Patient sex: F
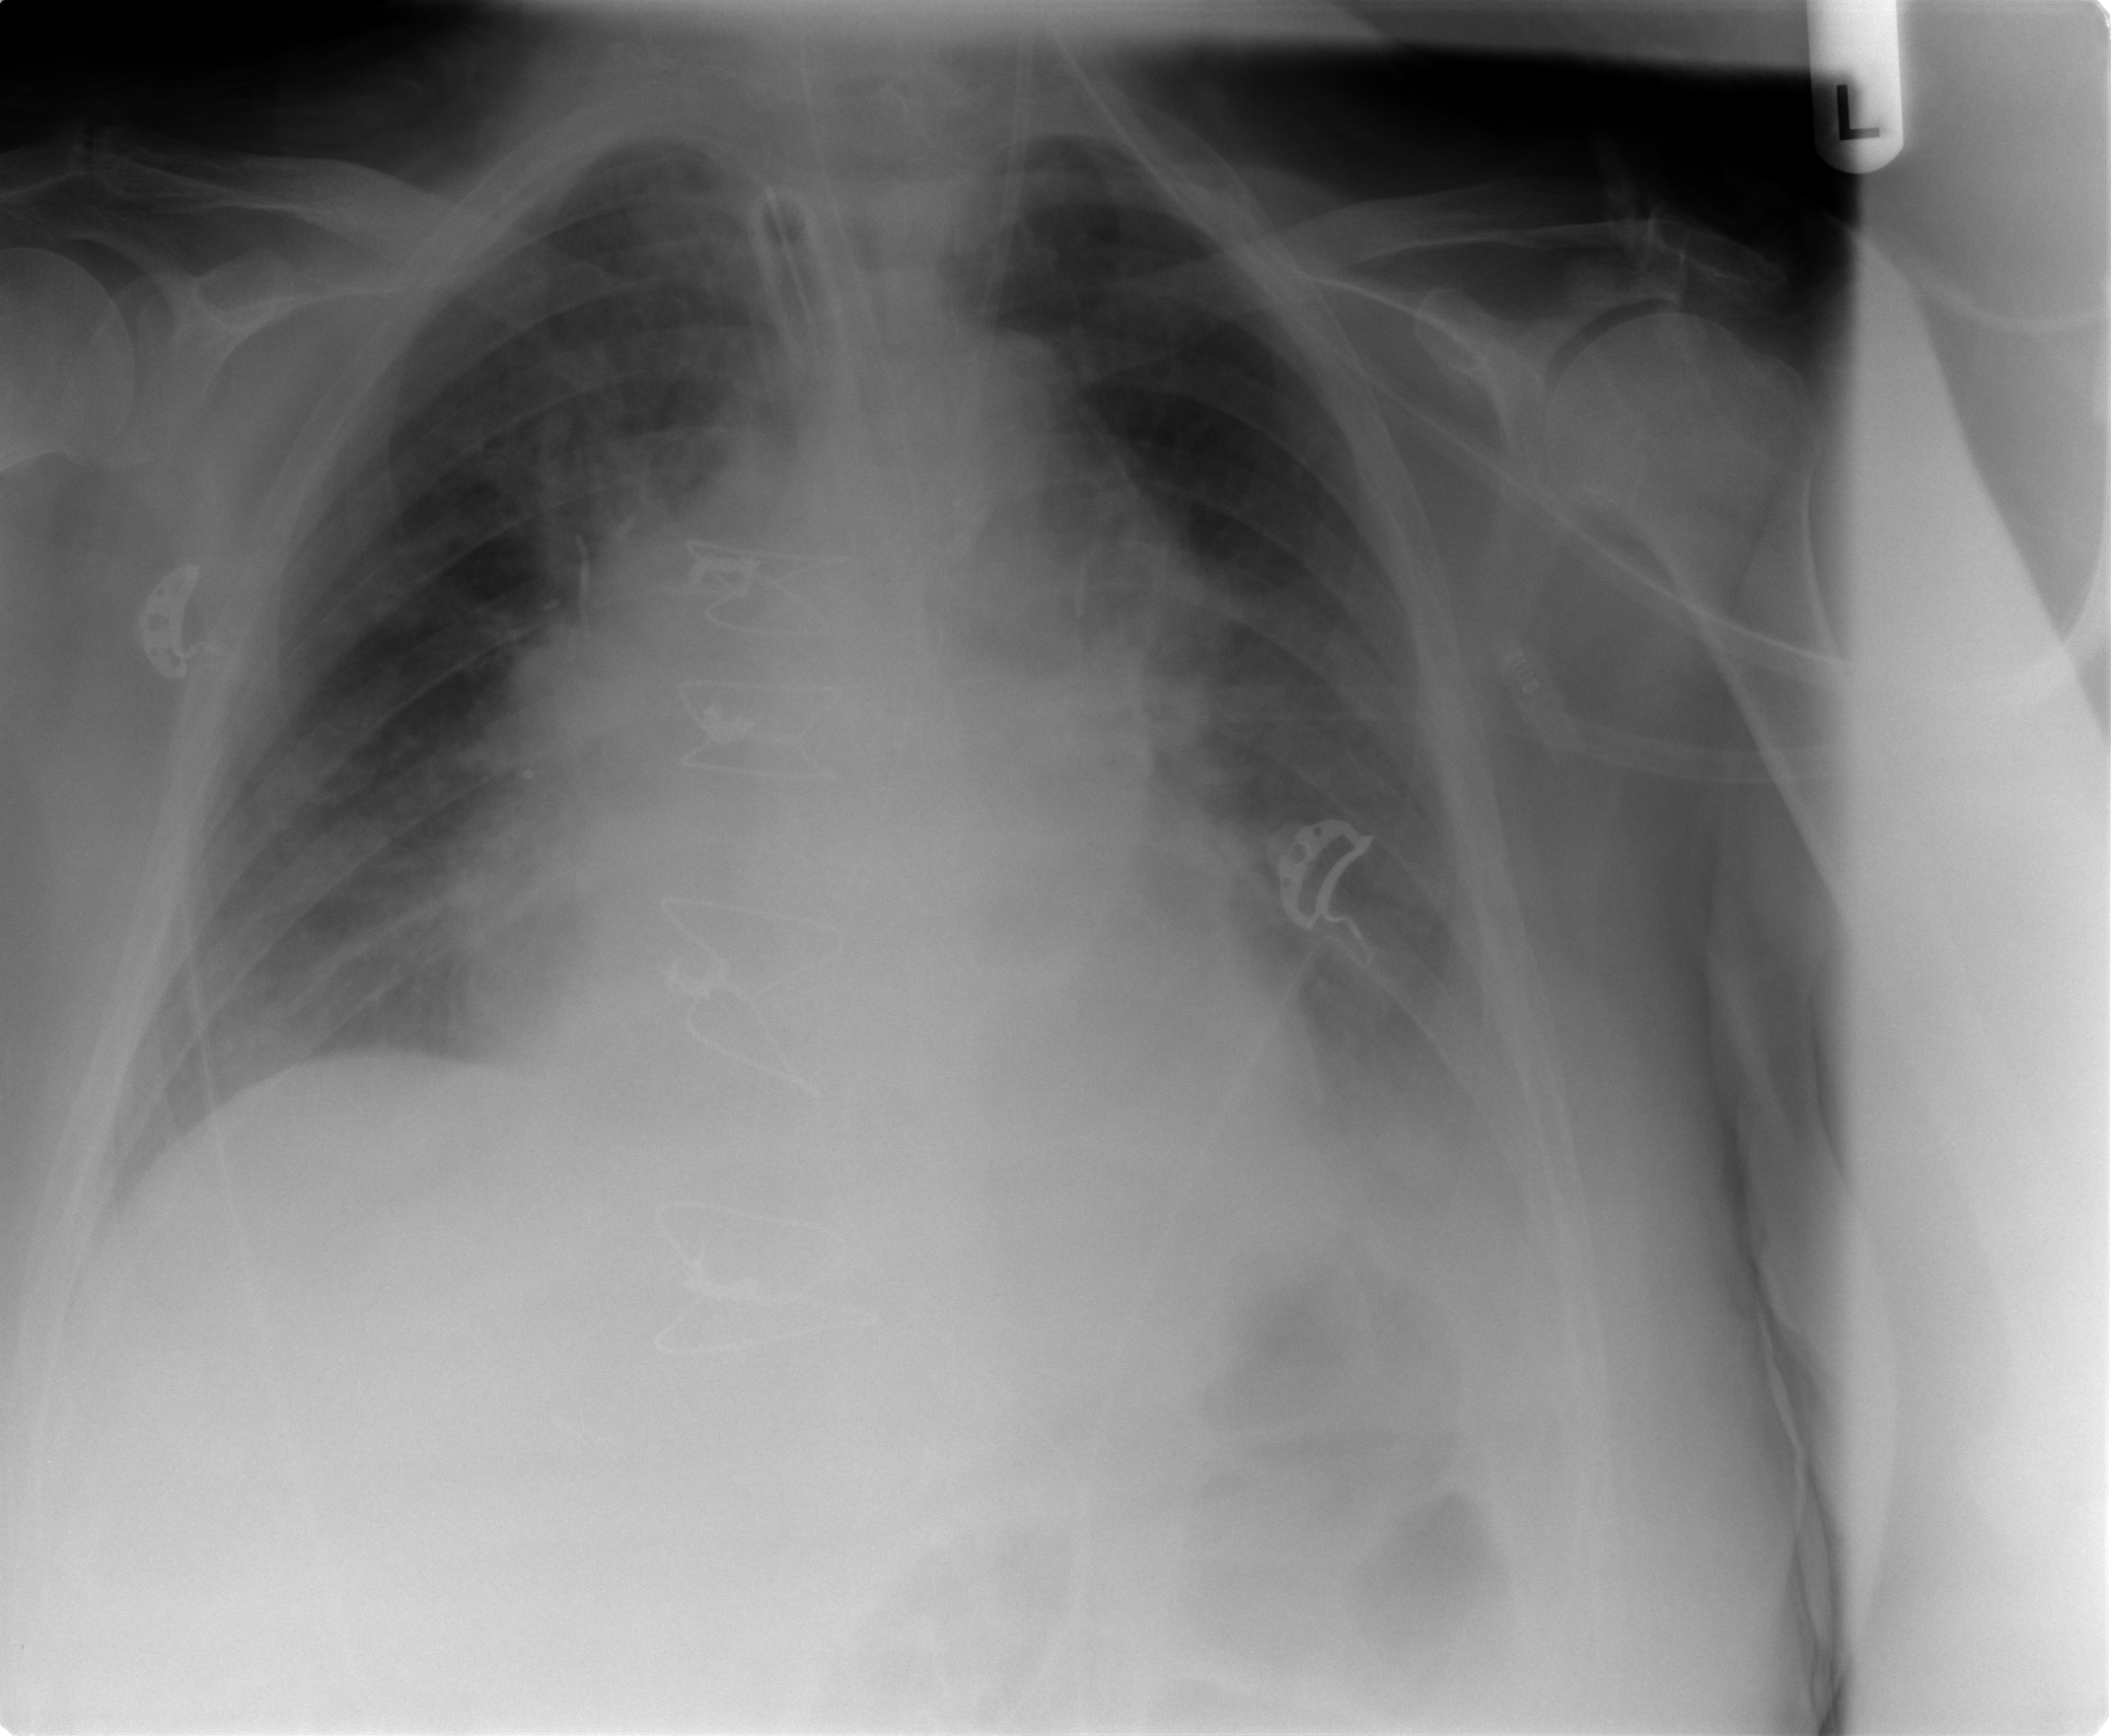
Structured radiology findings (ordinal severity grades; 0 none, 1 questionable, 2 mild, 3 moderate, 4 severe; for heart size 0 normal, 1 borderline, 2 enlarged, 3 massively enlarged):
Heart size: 2
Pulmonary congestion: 2
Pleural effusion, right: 1
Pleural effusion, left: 2
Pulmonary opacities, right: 0
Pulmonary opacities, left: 1
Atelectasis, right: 2
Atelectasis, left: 2